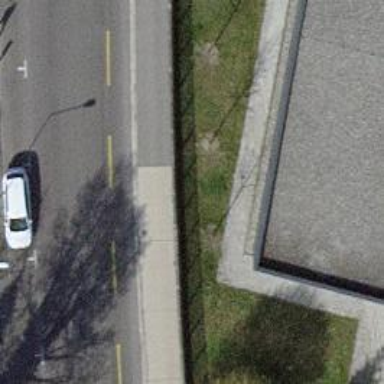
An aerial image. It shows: Asphalt sidewalk.